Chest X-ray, PA view. Patient: 52 years old, sex M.
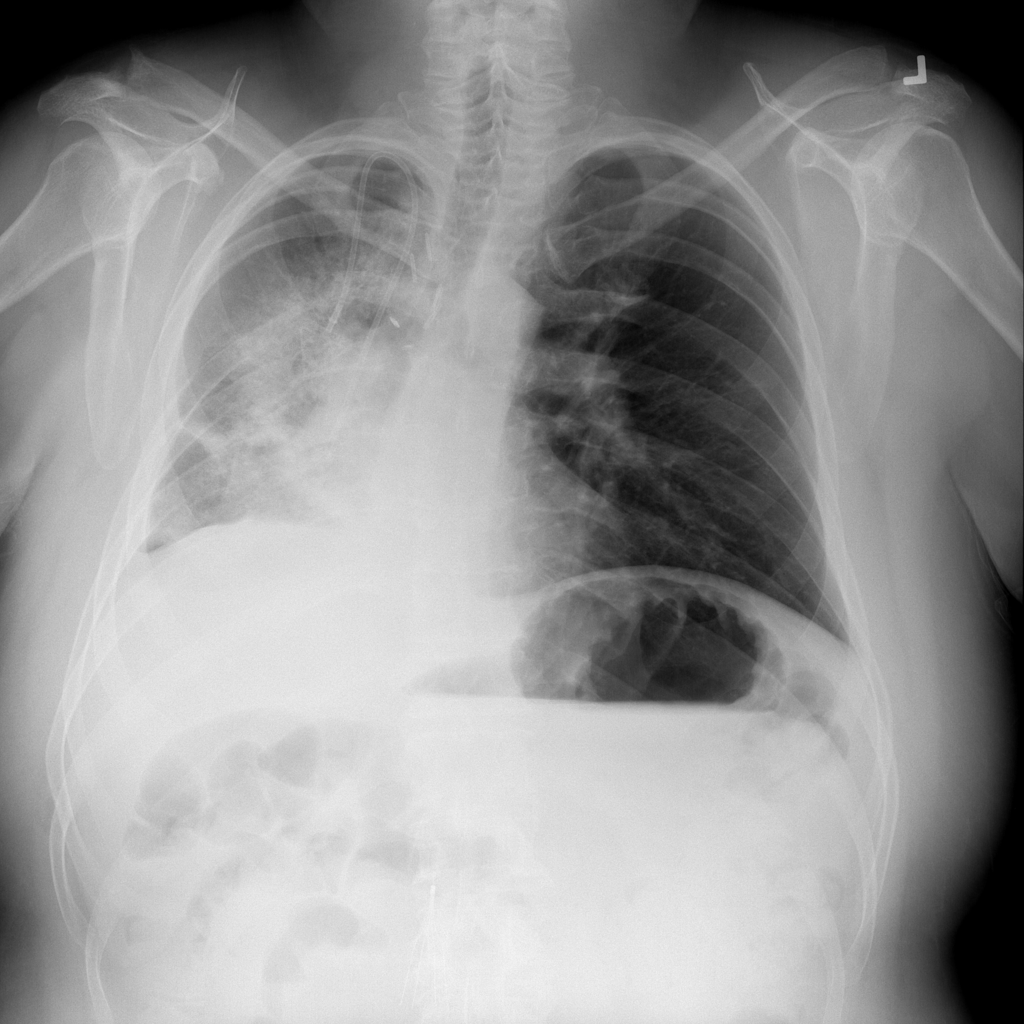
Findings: Effusion, Infiltration